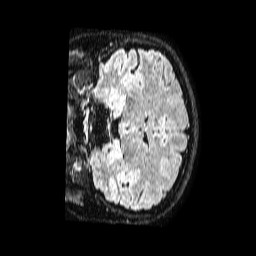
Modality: FLAIR
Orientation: coronal
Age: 34
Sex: female
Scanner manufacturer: philips
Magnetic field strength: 1.5 T
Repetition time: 4.8 s
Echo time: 0.3 s